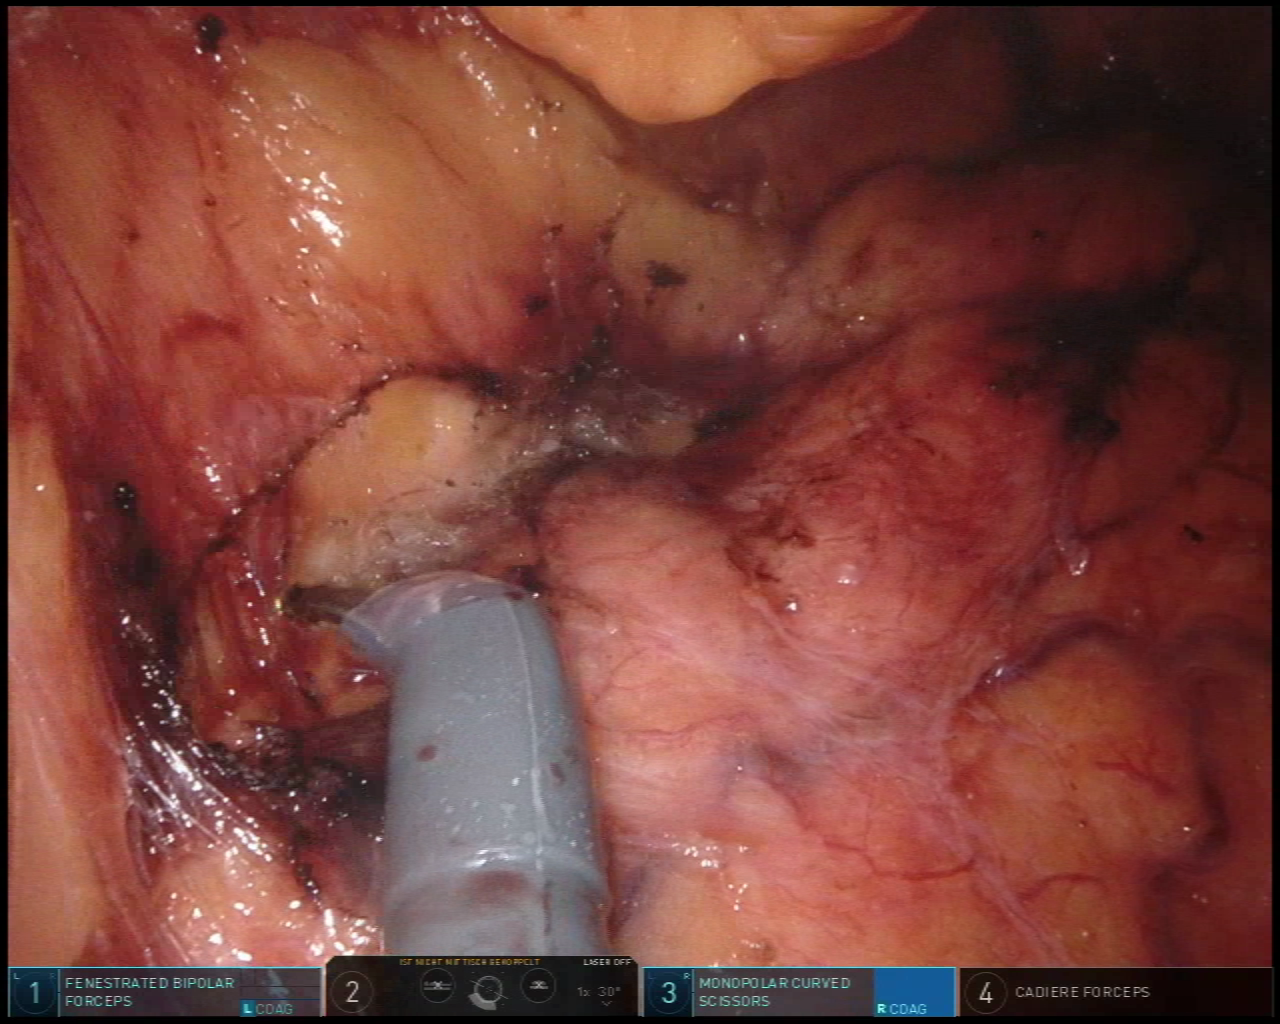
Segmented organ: pancreas
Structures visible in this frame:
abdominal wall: no
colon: no
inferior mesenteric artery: no
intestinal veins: no
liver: no
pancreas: yes
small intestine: no
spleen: no
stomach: no
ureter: no
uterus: no
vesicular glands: no